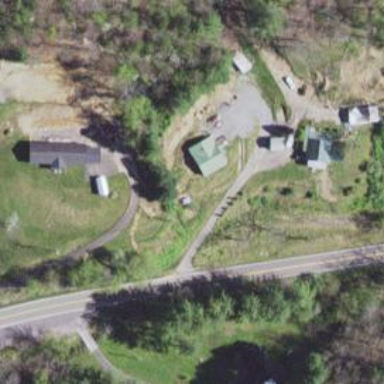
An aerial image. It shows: Driveway.